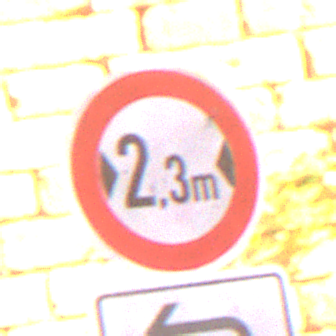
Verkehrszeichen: TatsaechlicheBreite2Komma3
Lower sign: RichtungsangabeDurchPfeile2
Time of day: MorningAfternoon
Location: Outdoor (Urban)
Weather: Clear
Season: NotSpecified
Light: Natural